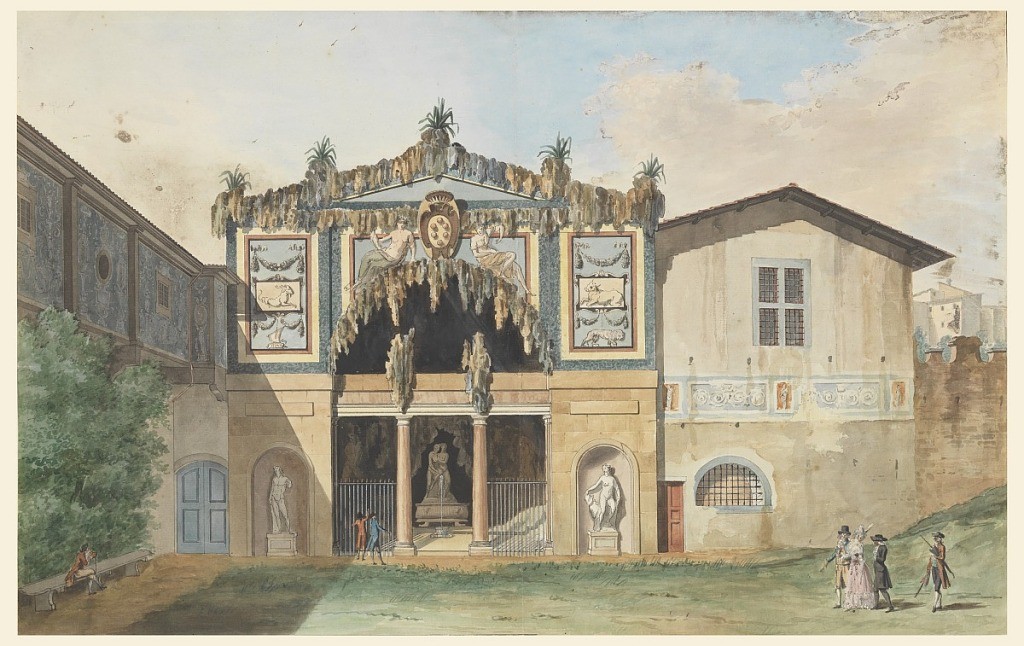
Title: Grotto in the Boboli Gardens, Florence
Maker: Unknown, Italian
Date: ca. 1790
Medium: Brush and watercolor, white gouache, pen and black ink over graphite on off-white laid paper
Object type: Drawing
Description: View across a meadow toward a grotto in the Boboli Gardens which features a fountain. The central portal is flanked by sculptures. At left a wall and the corridor leading to the Uffizi. Beneath it, a tree and bench with a figure. At right, a wall with a view of houses in the distance. A group of figures approaches at extreme right.